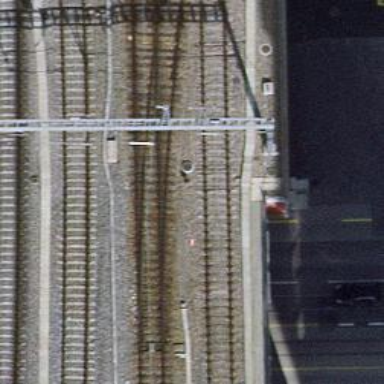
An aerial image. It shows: Siding railway track with electrified contact line.